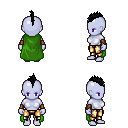
a pixel art fantasy rpg character, female body template, dark elf, purple skin, green cape, gold greaves, black mohawk hairstyle, leather bracers, four views (front, back, left, right), 2x2 character sprite sheet, small pixel art, hard edges, no anti-aliasing